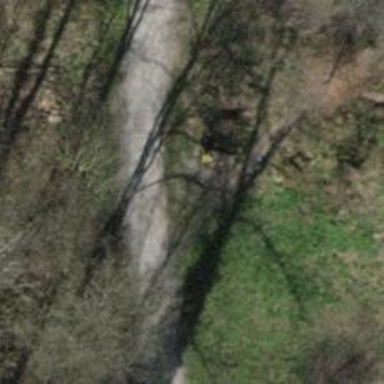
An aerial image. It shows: Brown bench.